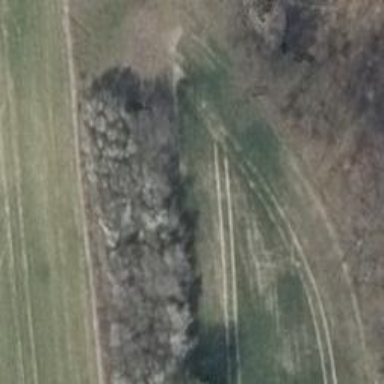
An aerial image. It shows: Minor power line.